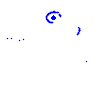
Particle: kaon